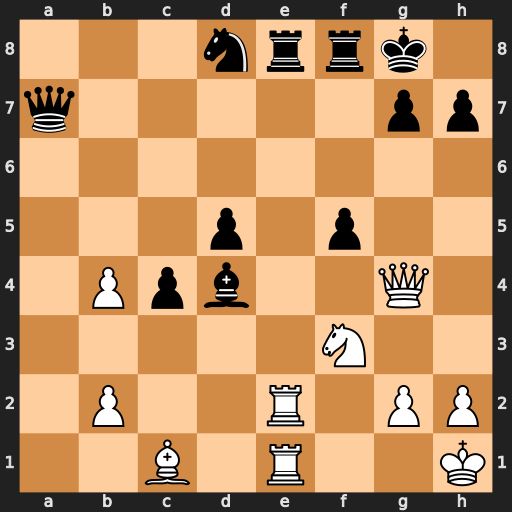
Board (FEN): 3nrrk1/q5pp/8/3p1p2/1Ppb2Q1/5N2/1P2R1PP/2B1R2K
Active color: w
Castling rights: -
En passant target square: -
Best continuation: Qxd4 Qxd4 Nxd4